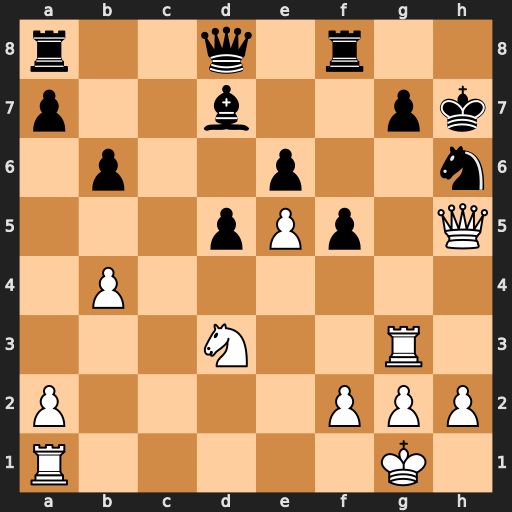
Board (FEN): r2q1r2/p2b2pk/1p2p2n/3pPp1Q/1P6/3N2R1/P4PPP/R5K1
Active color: w
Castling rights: -
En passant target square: f6
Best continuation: Qg6+ Kh8 Qxg7#